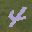
Label: 4